Question: what am trying to do here is get data from mysql generated checkboxes. The check boxes data are in array . So for all the check boxes selected I want to use each as a parameter in a query to get more info from another databastablee.
'''
if (isset($_POST['submitCourseCode'])) {
//GET ARRAY FROM DATABASE GENERATED CHECKBOXES
$aElective = $_POST['electiveModules'];
foreach($aElective as $snode) {
echo "$snode <br />";
}
//PASSING EACH DATA FROM ARRAY INTO QUERY
$Query = "SELECT ID,title,credits
FROM module
WHERE ID IN('" . implode("', '", $aElective) ."')";
$Result = mysql_query($Query)
or die ("Query failed: " . mysql_error() . " Actual query: " . $Query);
while ($Row = mysql_fetch_array($Result)) {
$id = htmlentities($Row['ID']);
$title = htmlentities($Row['title']);
$credits = $Row['credits'];
echo "<ul>" . $id . " " . $title . " " . $credits . "</ul>";
}
}
var_dump($Query);
var_dump($Result);
var_dump($Row);
'''
Screenshot of my result

Am guessing something is happening with my query probably because of the implode function but everything seems fine in my query.Any suggestions on what am doing wrong?
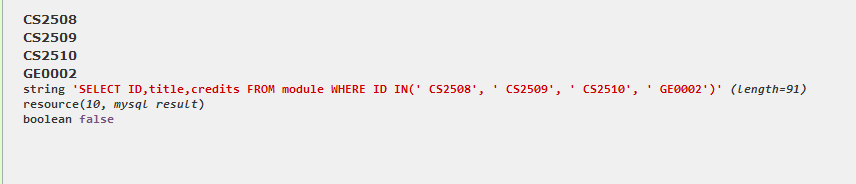
Answer: You need to trim array elements using 'array_map('trim', $aElective)' as:
'''
$Query = "SELECT ID,title,credits
FROM module
WHERE ID IN('" . implode("','", array_map('trim', $aElective)) ."')";
'''